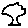
Label: tree